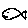
Label: fish